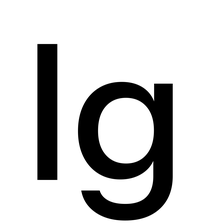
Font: InstrumentSans_Medium